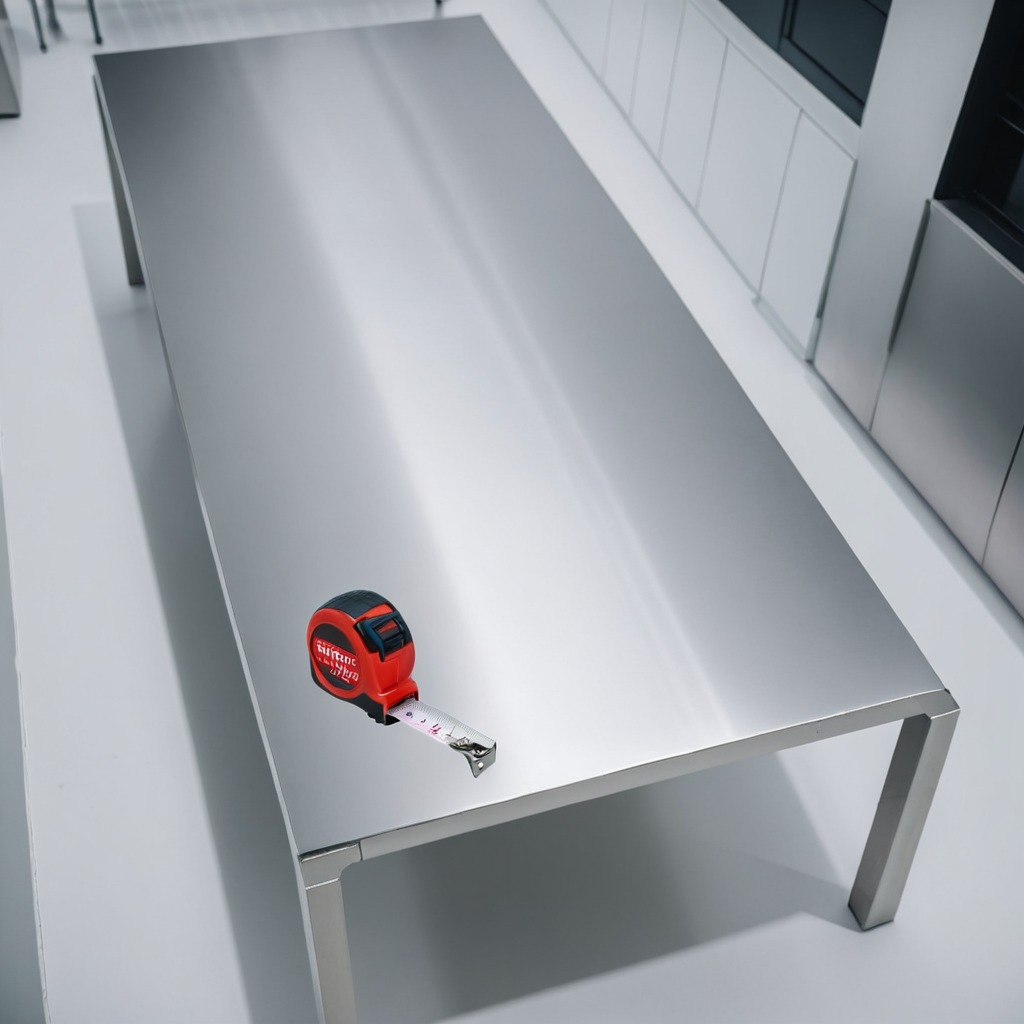
A measuring tape lies on the stainless steel table.